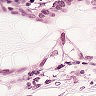
Metastatic tissue present: yes